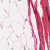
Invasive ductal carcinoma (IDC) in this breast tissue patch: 0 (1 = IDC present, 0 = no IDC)